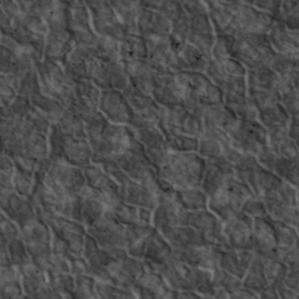
Label: non_frost